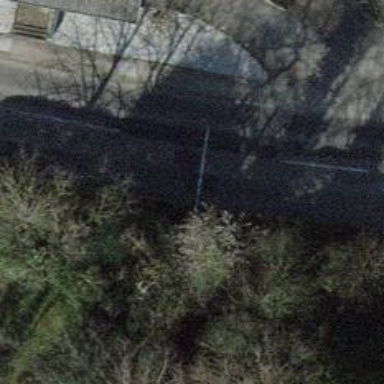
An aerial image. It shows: Tertiary road with asphalt surface.